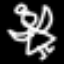
Label: angel